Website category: book
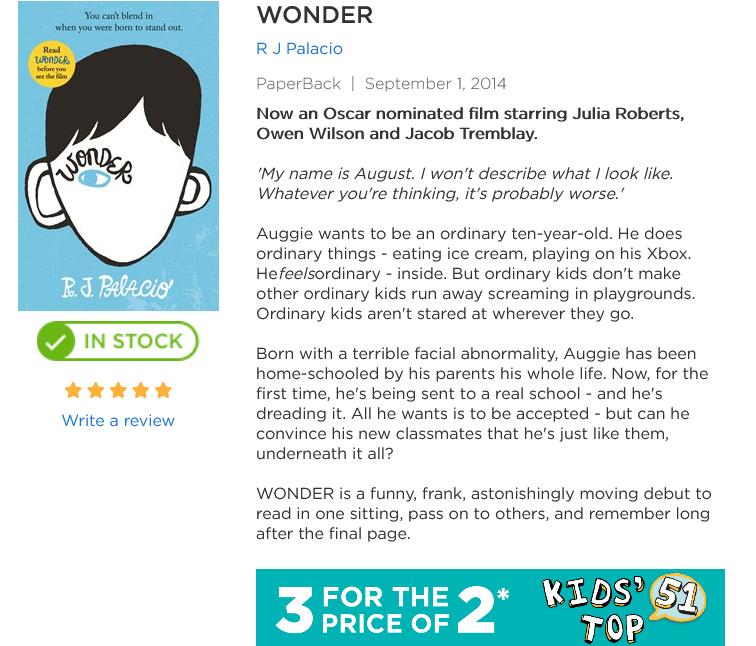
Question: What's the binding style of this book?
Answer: PaperBack

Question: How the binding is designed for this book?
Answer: PaperBack

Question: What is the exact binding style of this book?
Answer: PaperBack

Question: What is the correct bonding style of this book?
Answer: PaperBack

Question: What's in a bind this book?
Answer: PaperBack

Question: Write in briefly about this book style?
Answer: PaperBack

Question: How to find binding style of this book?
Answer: PaperBack

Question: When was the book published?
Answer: September 1, 2014

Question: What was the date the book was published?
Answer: September 1, 2014

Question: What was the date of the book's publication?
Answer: September 1, 2014

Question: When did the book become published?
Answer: September 1, 2014

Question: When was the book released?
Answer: September 1, 2014

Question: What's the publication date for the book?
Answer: September 1, 2014